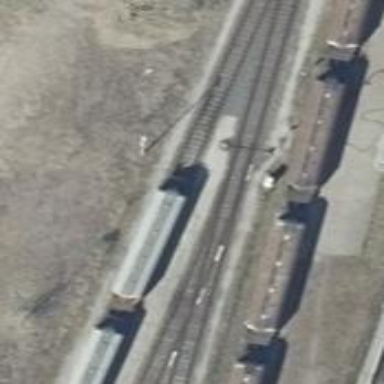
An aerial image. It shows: Railway switch.